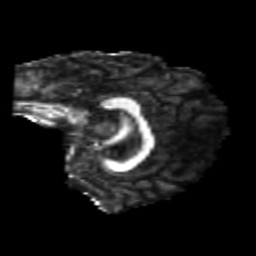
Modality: FA
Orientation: sagittal
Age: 24
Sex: female
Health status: healthy
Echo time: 0.074 s